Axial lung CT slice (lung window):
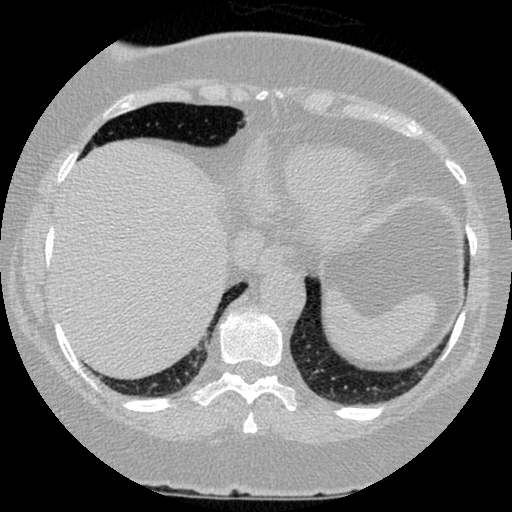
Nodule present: no